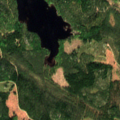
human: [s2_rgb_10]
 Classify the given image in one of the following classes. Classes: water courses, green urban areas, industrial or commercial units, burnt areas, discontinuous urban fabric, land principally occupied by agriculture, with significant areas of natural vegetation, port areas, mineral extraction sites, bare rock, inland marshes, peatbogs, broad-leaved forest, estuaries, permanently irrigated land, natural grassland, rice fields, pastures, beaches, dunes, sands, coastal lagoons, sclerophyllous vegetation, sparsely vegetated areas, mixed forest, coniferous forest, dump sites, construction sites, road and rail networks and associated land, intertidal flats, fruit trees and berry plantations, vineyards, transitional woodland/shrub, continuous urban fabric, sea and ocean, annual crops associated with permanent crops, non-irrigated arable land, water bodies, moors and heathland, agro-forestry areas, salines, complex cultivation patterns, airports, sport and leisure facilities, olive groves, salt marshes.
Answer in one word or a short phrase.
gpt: coniferous forest, water bodies